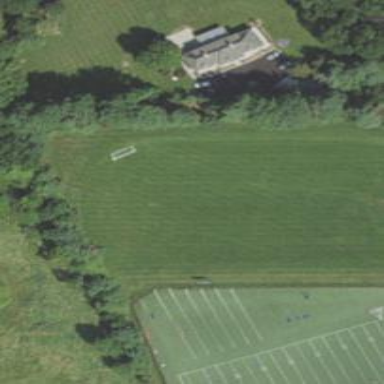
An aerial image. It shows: Soccer pitch designated for leisure and sports activities.